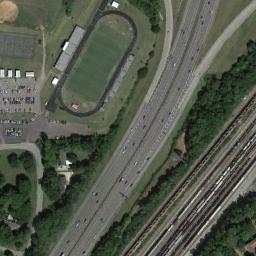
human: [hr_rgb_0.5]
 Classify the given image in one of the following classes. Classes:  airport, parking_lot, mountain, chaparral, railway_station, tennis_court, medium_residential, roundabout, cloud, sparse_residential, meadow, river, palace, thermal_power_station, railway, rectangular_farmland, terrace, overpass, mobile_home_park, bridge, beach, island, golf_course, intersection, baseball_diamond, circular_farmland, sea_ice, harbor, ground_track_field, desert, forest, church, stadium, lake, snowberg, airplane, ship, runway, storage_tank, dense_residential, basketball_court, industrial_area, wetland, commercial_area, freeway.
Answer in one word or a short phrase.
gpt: ground_track_field